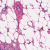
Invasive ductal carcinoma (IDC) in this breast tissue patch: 0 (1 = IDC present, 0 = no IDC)